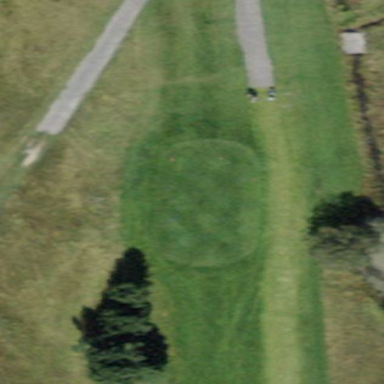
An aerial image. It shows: Golf tee.